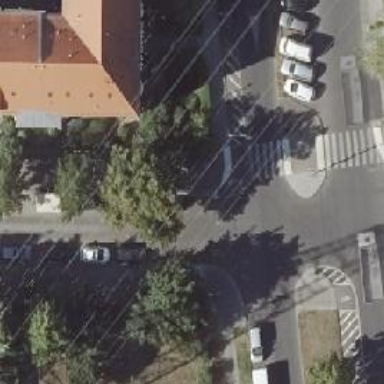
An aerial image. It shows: Unmarked road crossing.